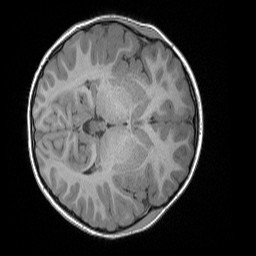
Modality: T1w
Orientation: axial
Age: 8
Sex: female
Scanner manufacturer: siemens
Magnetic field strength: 3 T
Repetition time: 1.65 s
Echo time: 0.00203 s